Question: I am currently working on ray-tracing techniques and I think I've made a pretty good job; but, I haven't covered camera yet.
Until now, I used a plane fragment for view plane which is located between '(-width/2, height/2, 200)' and '(width/2, -height/2, 200)' [200 is just a fixed number of z, can be changed].
Addition to that, I use the camera mostly on 'e(0, 0, 1000)', and I use a perspective projection.
I send rays from point 'e' to pixels, and print it to image's corresponding pixel after calculating the pixel color.
Here is a image I created. Hopefully you can guess where eye and view plane are by looking at the image.
My question starts from here. It's time to move my camera around, but I don't know how to map 2D view plane coordinates to the canonical coordinates. Is there a transformation matrix for that?
The method I think requires to know the 3D coordinates of pixels on view plane. I am not sure it's the right method to use. So, what do you suggest?
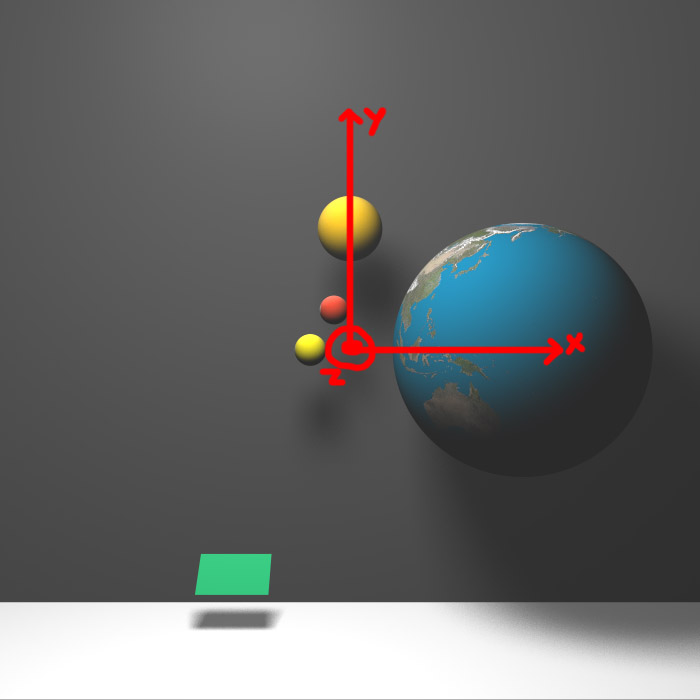
Answer: There are a variety of ways to do it. Here's what I do:
1. Choose a point to represent the camera location (camera_position).
2. Choose a vector that indicates the direction the camera is looking (camera_direction). (If you know a point the camera is looking at, you can compute this direction vector by subtracting camera_position from that point.) You probably want to normalize (camera_direction), in which case it's also the normal vector of the image plane.
3. Choose another normalized vector that's (approximately) "up" from the camera's point of view (camera_up).
4. camera_right = Cross(camera_direction, camera_up)
5. camera_up = Cross(camera_right, camera_direction) (This corrects for any slop in the choice of "up".)
Visualize the "center" of the image plane at 'camera_position + camera_direction'. The up and right vectors lie in the image plane.
You can choose a rectangular section of the image plane to correspond to your screen. The ratio of the width or height of this rectangular section to the length of camera_direction determines the field of view. To zoom in you can increase camera_direction or decrease the width and height. Do the opposite to zoom out.
So given a pixel position '(i, j)', you want the '(x, y, z)' of that pixel on the image plane. From that you can subtract 'camera_position' to get a ray vector (which then needs to be normalized).
'''
Ray ComputeCameraRay(int i, int j) {
const float width = 512.0; // pixels across
const float height = 512.0; // pixels high
double normalized_i = (i / width) - 0.5;
double normalized_j = (j / height) - 0.5;
Vector3 image_point = normalized_i * camera_right +
normalized_j * camera_up +
camera_position + camera_direction;
Vector3 ray_direction = image_point - camera_position;
return Ray(camera_position, ray_direction);
}
'''
This is meant to be illustrative, so it is not optimized.